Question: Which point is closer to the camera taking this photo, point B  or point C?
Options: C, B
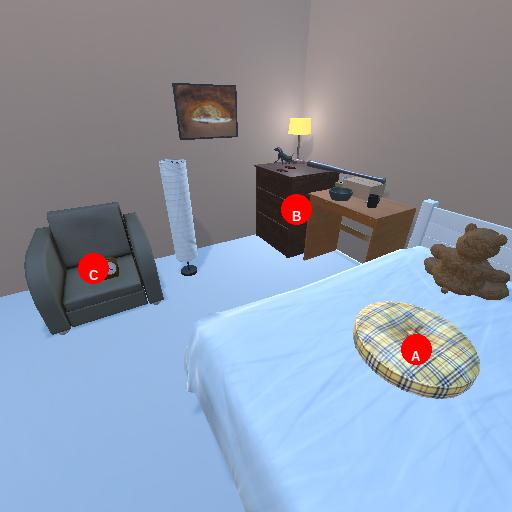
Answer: C